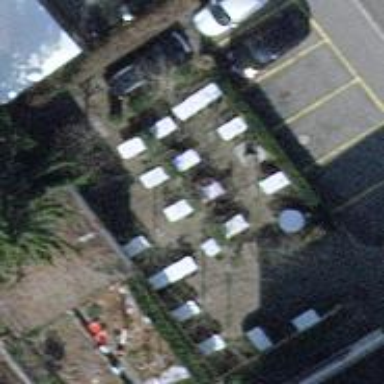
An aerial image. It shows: Garden that is leisure land.